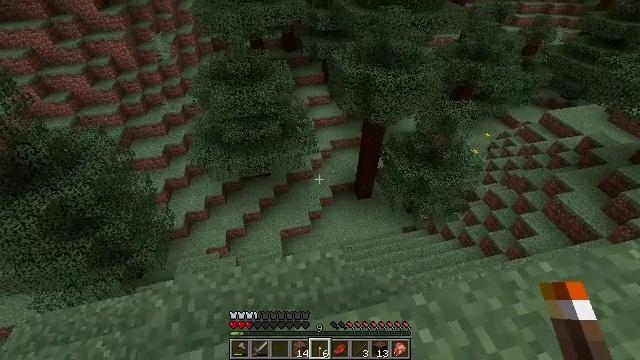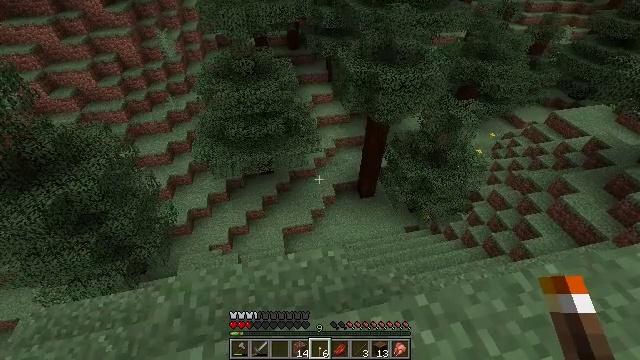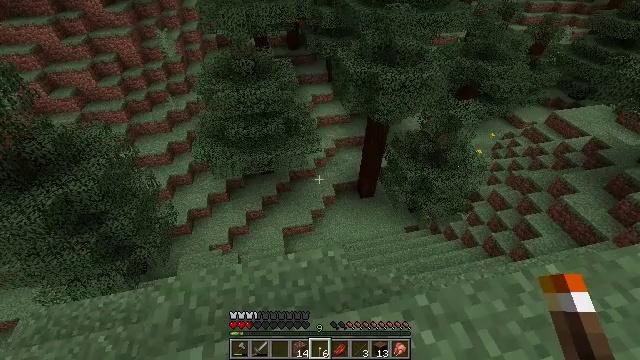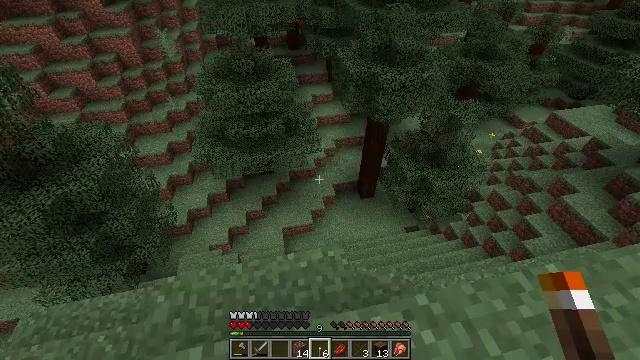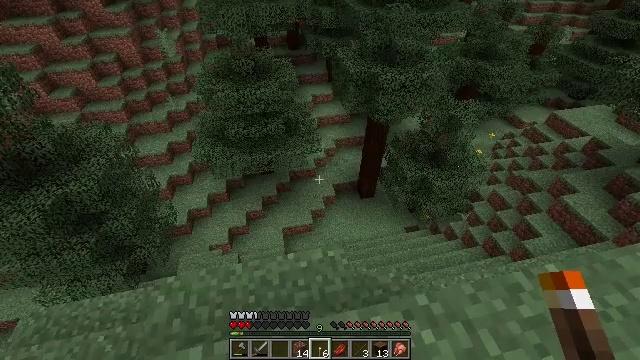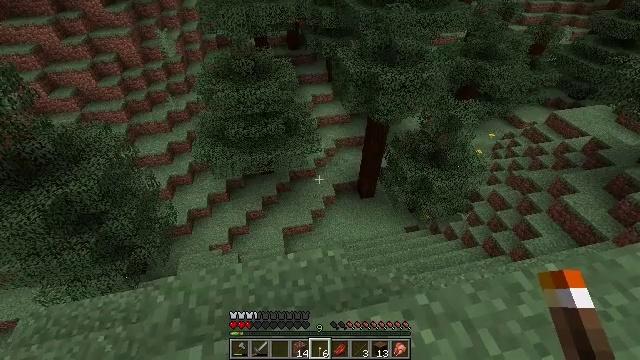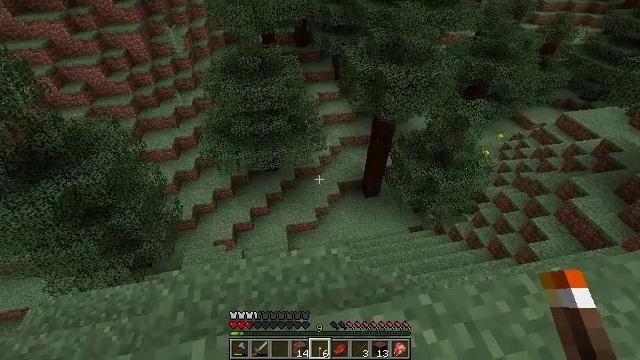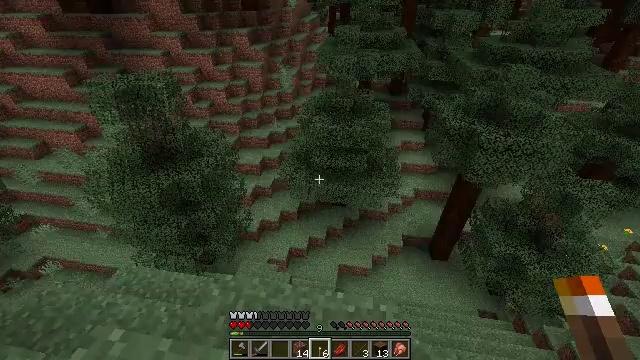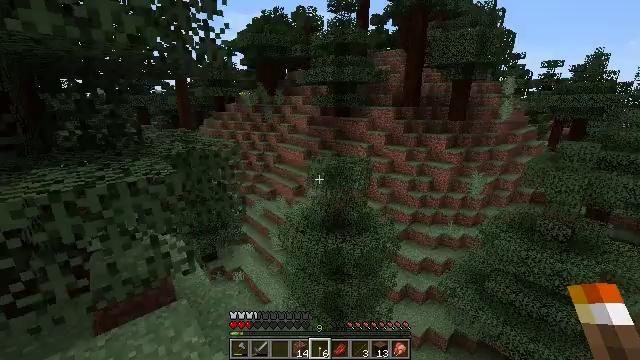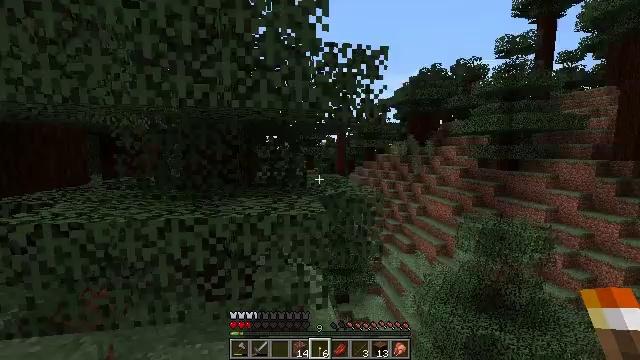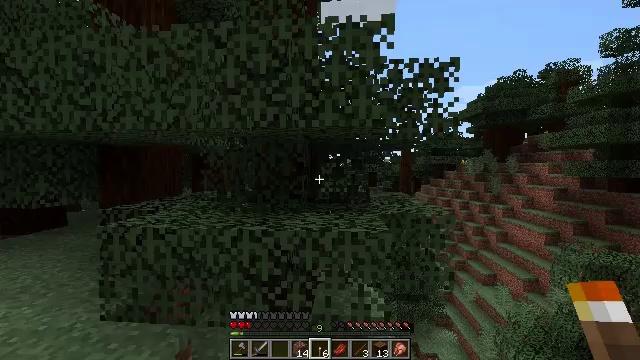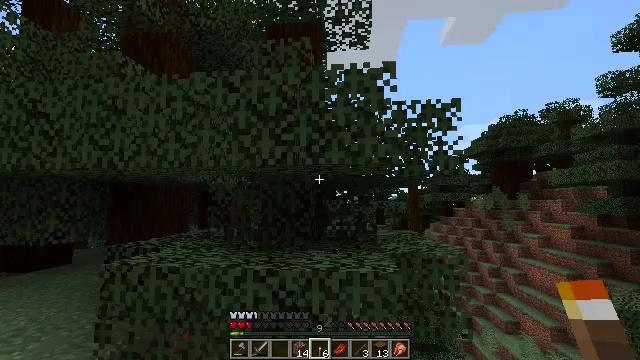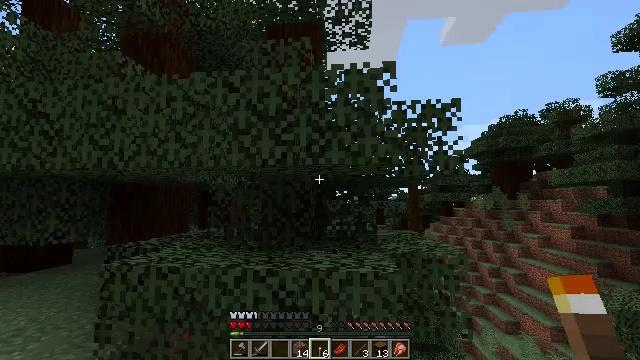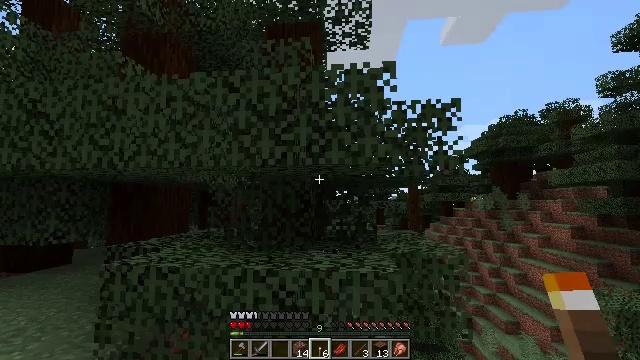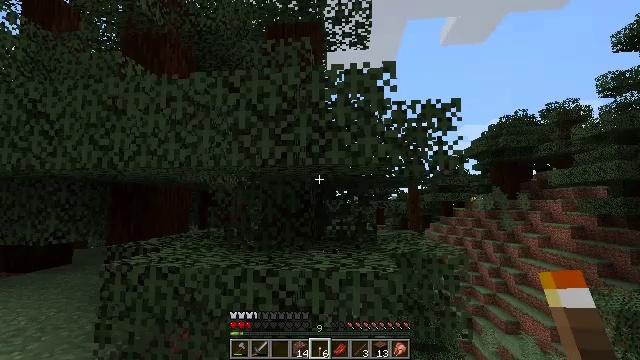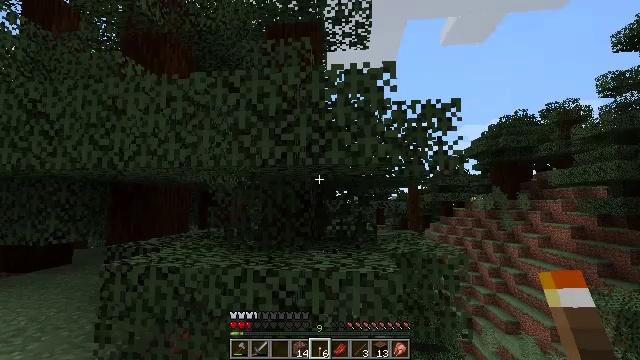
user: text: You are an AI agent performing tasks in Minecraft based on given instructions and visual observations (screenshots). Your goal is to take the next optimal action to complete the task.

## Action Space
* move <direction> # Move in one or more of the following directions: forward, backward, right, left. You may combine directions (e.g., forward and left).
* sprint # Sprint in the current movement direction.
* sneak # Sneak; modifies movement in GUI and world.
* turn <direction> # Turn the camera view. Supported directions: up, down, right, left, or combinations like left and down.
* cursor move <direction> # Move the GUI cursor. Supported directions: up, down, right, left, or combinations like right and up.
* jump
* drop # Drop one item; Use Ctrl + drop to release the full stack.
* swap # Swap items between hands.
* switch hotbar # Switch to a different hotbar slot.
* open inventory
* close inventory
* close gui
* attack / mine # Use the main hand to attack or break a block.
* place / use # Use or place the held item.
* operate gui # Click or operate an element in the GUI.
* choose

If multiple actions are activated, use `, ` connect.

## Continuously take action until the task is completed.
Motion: motion action
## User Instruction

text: Collect spruce leaves for landscaping.
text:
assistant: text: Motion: no_op
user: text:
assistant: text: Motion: no_op
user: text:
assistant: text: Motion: no_op
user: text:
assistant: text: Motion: no_op
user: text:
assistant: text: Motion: no_op
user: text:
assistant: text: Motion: turn left
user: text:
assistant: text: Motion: turn left and up
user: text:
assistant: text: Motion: turn left and up
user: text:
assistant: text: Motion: turn left and up
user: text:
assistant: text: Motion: turn left and up
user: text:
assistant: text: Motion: turn left and up
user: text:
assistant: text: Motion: no_op
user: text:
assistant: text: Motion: no_op
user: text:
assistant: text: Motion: no_op
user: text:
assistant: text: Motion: no_op
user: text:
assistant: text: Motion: no_op
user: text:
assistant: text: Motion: turn left
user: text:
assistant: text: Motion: turn up
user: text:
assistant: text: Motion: turn right and up
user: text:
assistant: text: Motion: move forward, turn right and up, attack / mine
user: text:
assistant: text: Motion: move forward, turn up, attack / mine
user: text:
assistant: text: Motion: turn left and up, attack / mine
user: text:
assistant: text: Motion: attack / mine
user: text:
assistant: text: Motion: move left, turn up, attack / mine
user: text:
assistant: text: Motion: move left, turn right and up, attack / mine
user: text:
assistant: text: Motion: move left, attack / mine
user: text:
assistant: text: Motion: move left, attack / mine
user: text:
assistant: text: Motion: move left, turn right, attack / mine
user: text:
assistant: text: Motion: move left, turn right, attack / mine
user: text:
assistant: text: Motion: move left, turn right, attack / mine